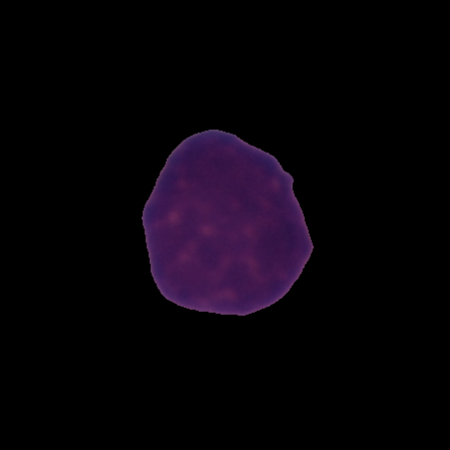
Label: healthy